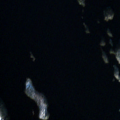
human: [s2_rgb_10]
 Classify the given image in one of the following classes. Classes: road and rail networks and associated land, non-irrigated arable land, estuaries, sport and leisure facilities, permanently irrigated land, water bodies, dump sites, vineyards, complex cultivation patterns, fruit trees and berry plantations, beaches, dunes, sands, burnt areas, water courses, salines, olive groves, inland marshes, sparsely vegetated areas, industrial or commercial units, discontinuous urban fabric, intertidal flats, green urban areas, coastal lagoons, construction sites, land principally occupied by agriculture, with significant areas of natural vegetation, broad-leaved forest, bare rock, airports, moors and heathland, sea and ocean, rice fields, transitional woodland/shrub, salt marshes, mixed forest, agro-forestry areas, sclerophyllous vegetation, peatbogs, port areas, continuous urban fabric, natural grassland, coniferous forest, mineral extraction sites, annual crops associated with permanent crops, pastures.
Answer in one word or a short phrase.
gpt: mixed forest, water bodies